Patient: sex M, age 51
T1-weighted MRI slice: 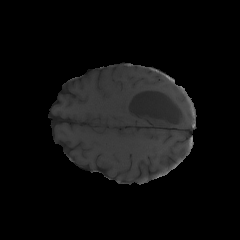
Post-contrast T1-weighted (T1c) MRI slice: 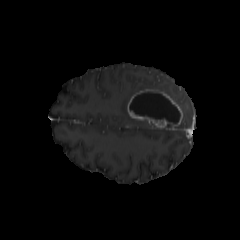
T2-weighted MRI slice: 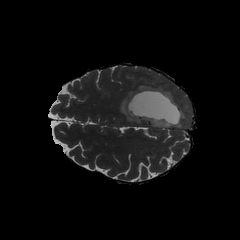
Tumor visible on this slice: yes
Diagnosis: Glioblastoma, IDH-wildtype
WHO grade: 4